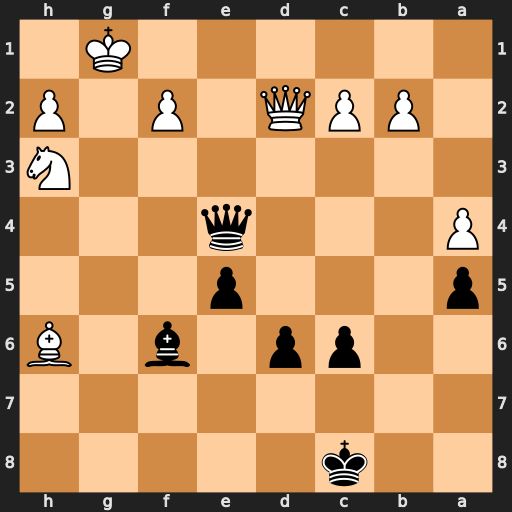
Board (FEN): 2k5/8/2pp1b1B/p3p3/P3q3/7N/1PPQ1P1P/6K1
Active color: b
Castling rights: -
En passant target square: -
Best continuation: Qg4+ Kf1 Qxh3+